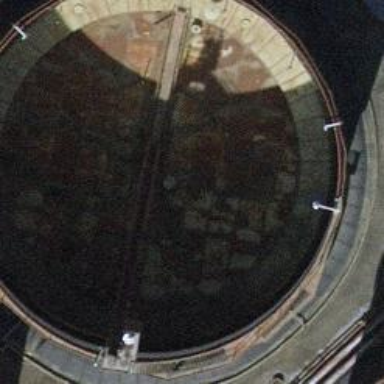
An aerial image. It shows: Industrial building with storage tank.